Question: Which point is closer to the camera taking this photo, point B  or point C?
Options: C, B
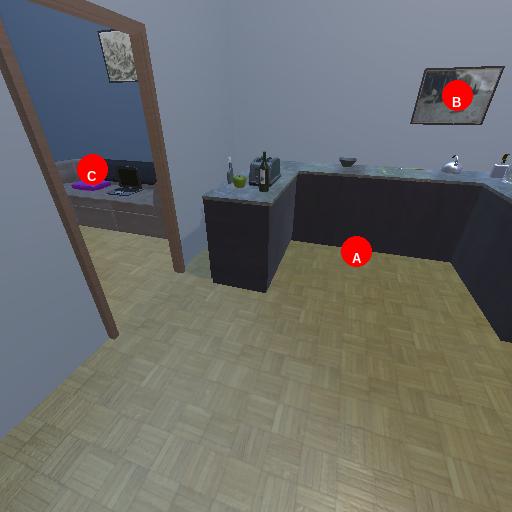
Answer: C